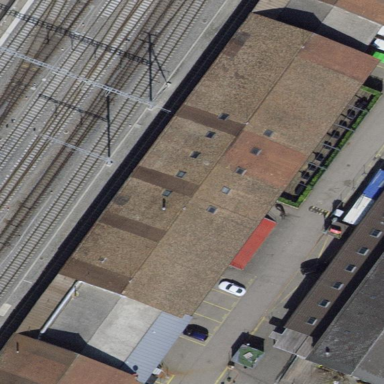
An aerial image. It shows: Warehouse with gabled roof covered in tiles.